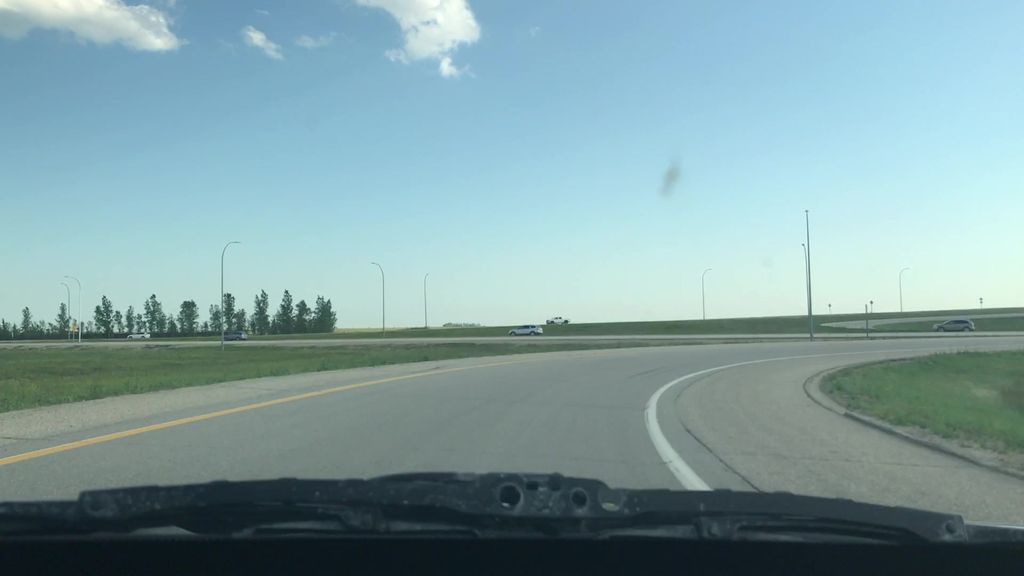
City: winnipeg